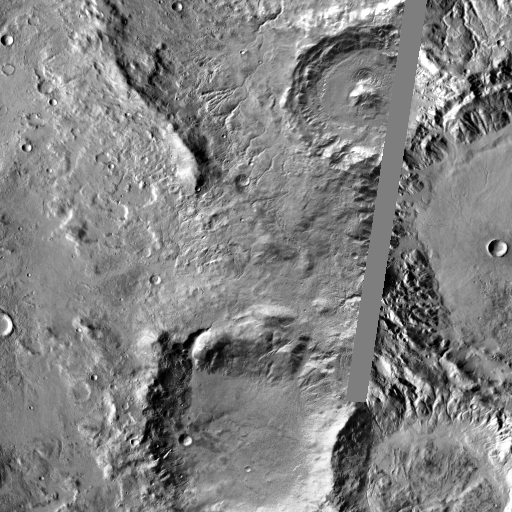
Crater classes present: Background, Other, Buried, Secondary